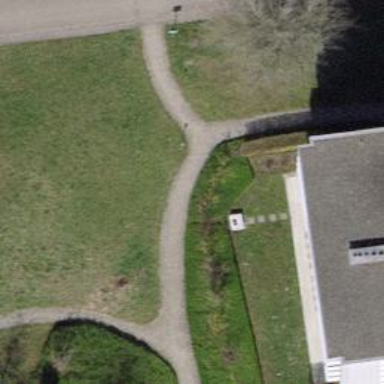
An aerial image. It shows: Footway made of paving stones.